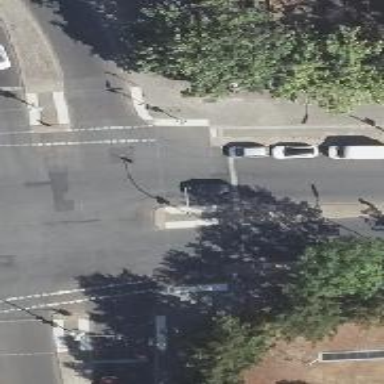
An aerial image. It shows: Road with traffic signals.